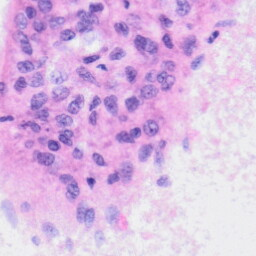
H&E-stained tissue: Liver